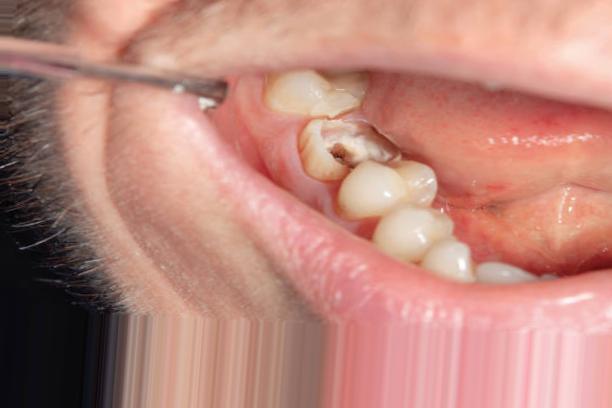
Condition: Caries